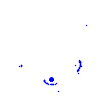
Particle: electron